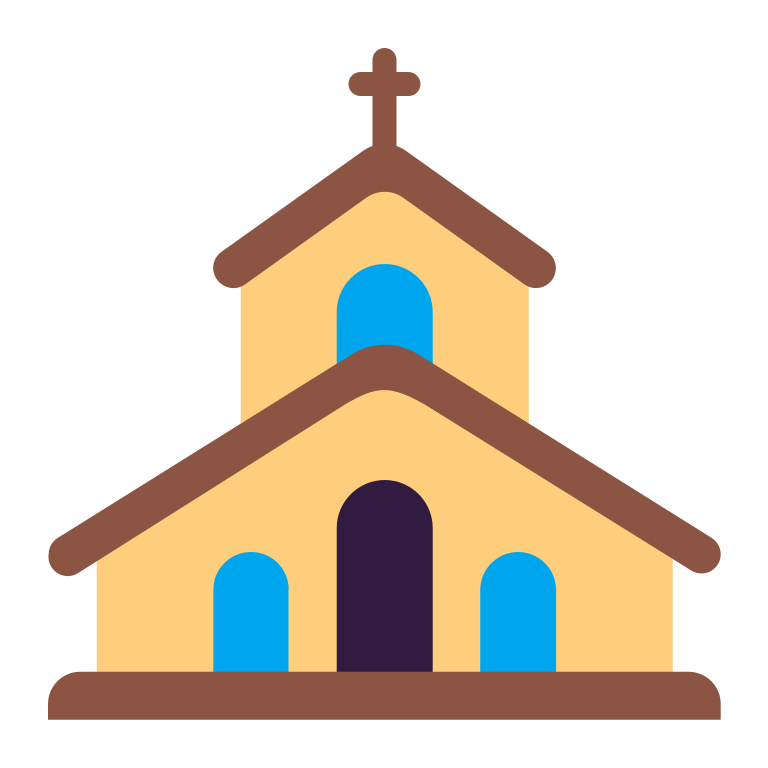
church flat